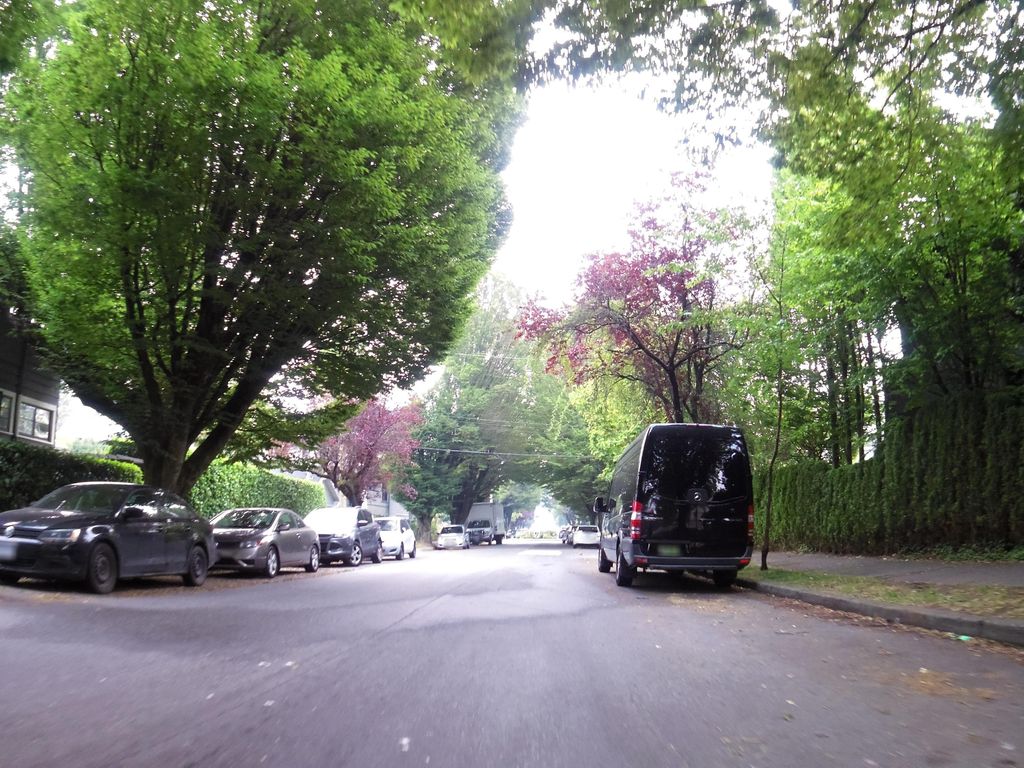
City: vancouver